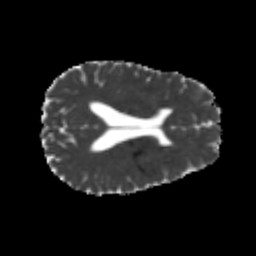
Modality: MD
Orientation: axial
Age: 26
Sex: male
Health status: healthy
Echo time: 0.074 s